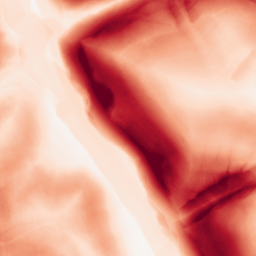
Category: morphological
Decomposition family: morphological_gradient
Decomposition parameters: size: 15
shape: diamond
Upsampling method: quintic
Upsampling parameters: scale: 2
Upsampling scale: 2